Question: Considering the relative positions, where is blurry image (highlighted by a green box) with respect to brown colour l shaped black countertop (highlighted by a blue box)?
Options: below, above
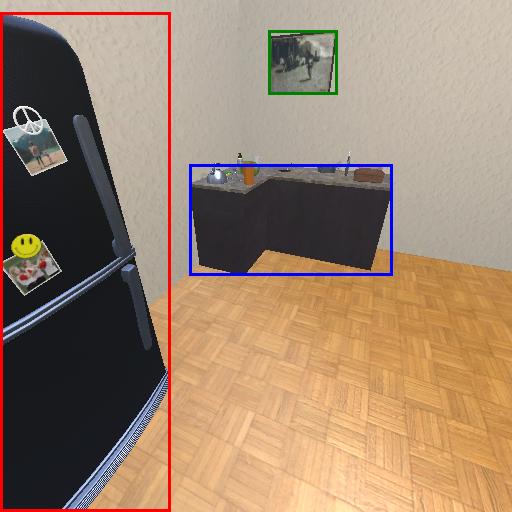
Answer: below